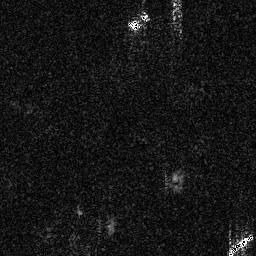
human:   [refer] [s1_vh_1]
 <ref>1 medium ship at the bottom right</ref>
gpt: <box>[[88, 91, 98, 99, 0]]</box>